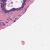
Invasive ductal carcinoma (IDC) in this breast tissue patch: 0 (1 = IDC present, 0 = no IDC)